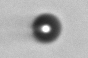
Label: bead